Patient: sex F, age 57
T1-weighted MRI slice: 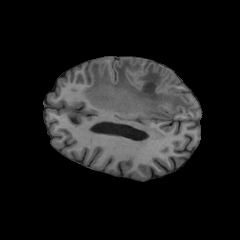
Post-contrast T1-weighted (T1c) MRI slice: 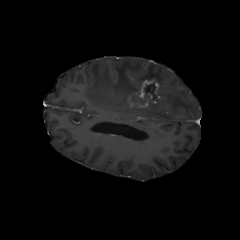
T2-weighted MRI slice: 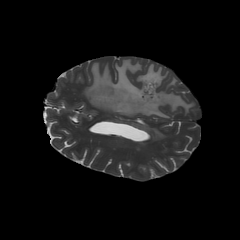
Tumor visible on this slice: yes
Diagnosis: Glioblastoma, IDH-wildtype
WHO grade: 4